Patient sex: F
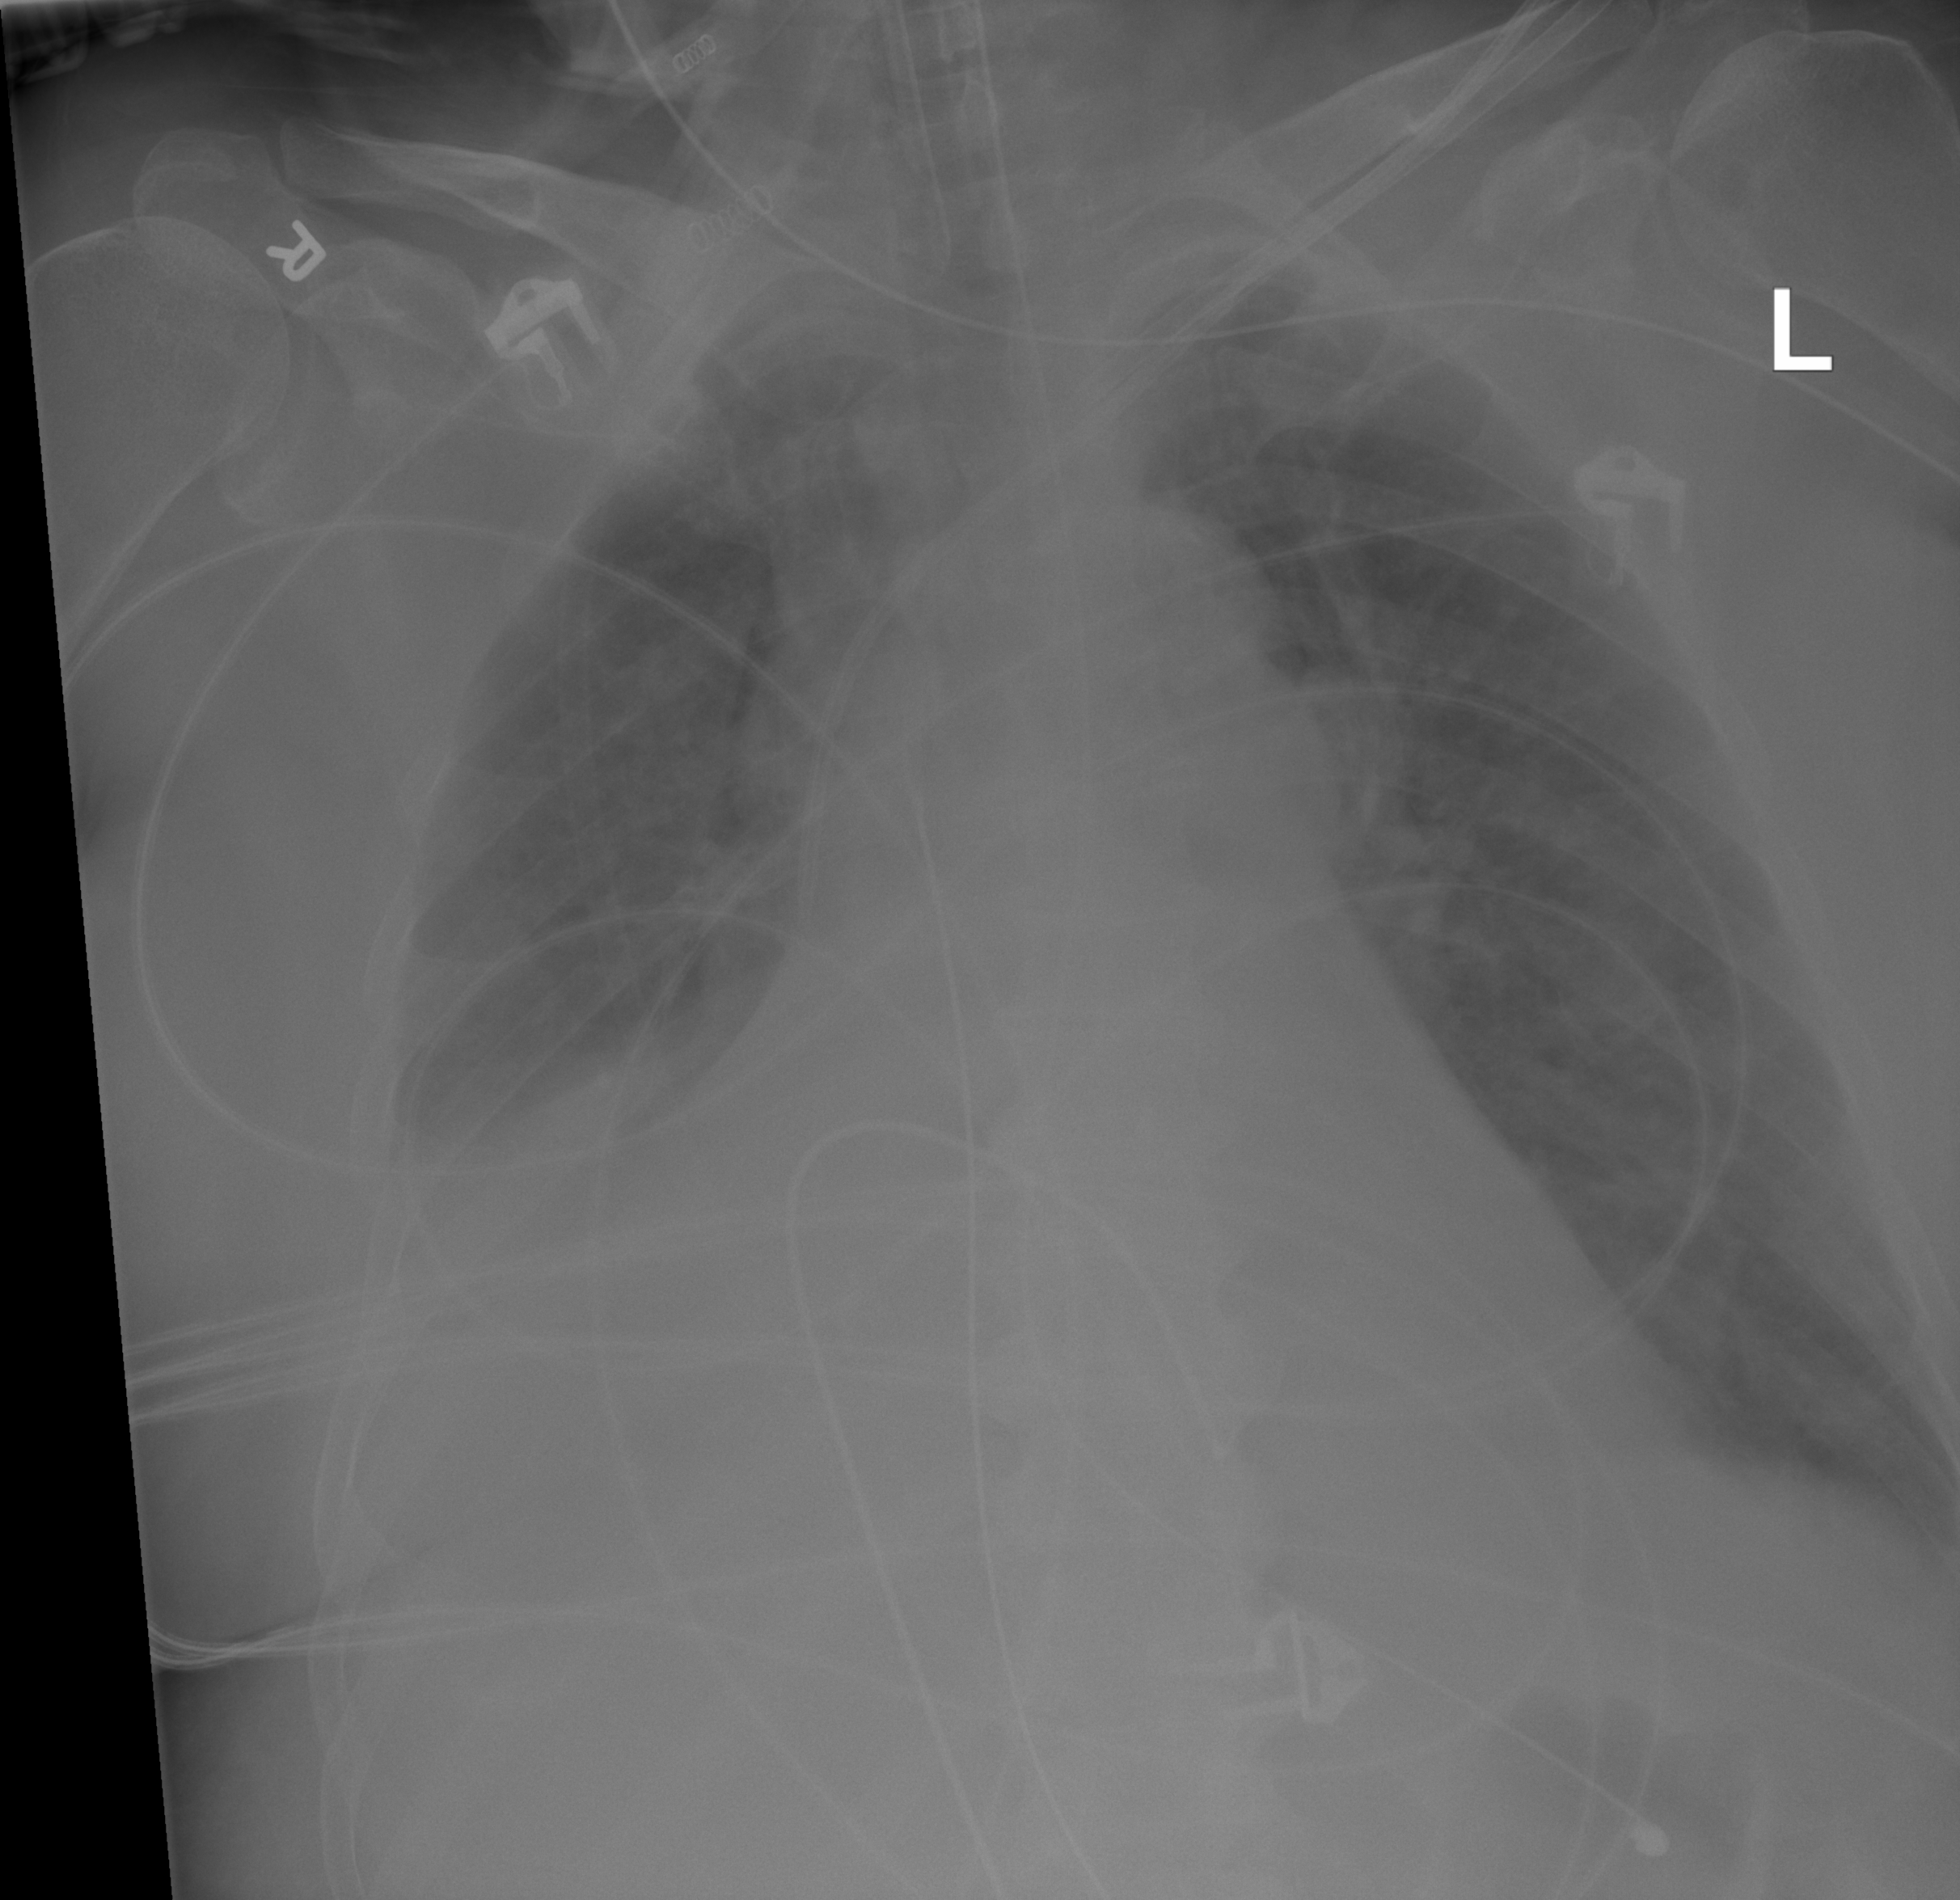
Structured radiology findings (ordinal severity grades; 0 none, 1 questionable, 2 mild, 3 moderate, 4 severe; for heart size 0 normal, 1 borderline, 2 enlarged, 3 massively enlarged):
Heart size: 2
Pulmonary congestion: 0
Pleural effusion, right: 2
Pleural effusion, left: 2
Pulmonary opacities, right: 0
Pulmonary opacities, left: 0
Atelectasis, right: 2
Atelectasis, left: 0